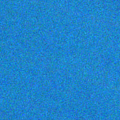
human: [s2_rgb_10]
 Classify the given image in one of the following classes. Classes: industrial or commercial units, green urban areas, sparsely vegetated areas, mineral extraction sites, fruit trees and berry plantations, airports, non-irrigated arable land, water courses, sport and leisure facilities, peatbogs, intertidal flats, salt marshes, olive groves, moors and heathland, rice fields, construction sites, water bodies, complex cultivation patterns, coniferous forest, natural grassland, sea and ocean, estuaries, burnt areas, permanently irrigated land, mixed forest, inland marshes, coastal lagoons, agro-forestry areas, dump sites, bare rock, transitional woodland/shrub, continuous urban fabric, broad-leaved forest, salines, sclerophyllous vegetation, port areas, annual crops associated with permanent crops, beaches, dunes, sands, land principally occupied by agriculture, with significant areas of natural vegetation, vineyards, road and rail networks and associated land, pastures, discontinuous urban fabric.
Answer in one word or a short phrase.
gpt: sea and ocean